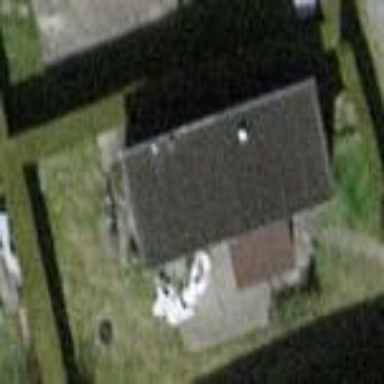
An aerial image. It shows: Static caravan building.